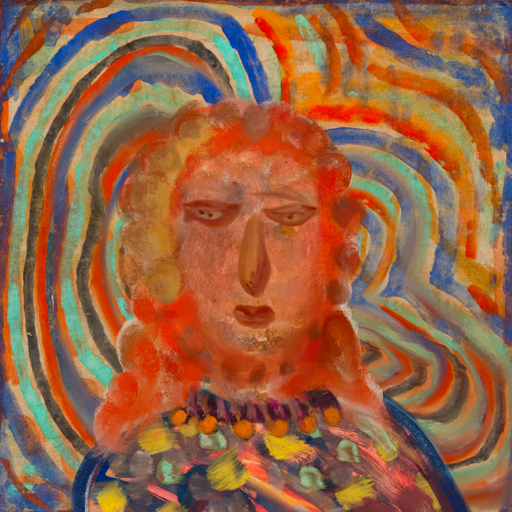
Background: Sisters, Head And Neck Front: Boggyland, Face Front: Pious_Lady, Bust: Mother_And_Son_Mother, Hair Front: Rupkatha, Head Accessory: Blank, Second Necklace: Blank, Necklace: Doll, Baby: Blank